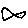
Label: fish